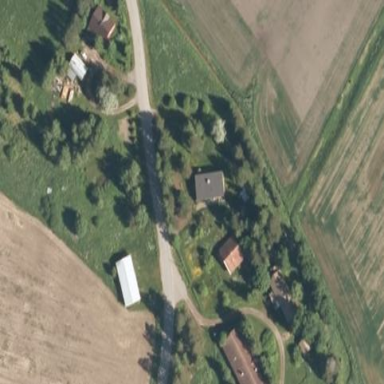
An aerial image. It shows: Farmyard area.